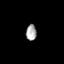
Tissue: skin
Cell type: Fibroblasts
Senescence score: 0.8202
Nuclear area (px): 162
Mean DAPI intensity: 169.272